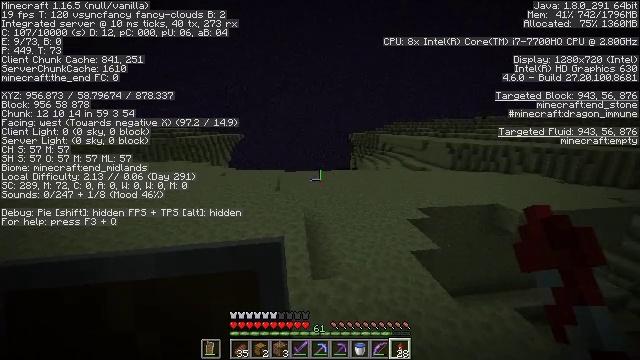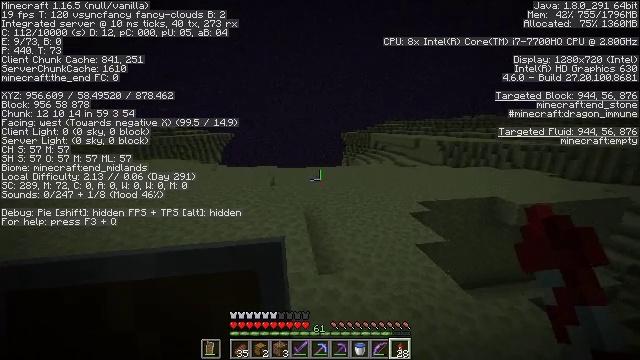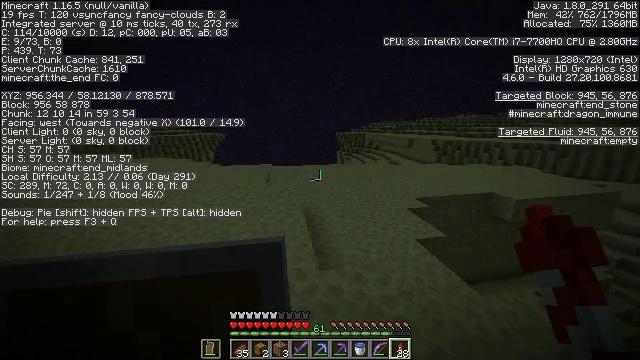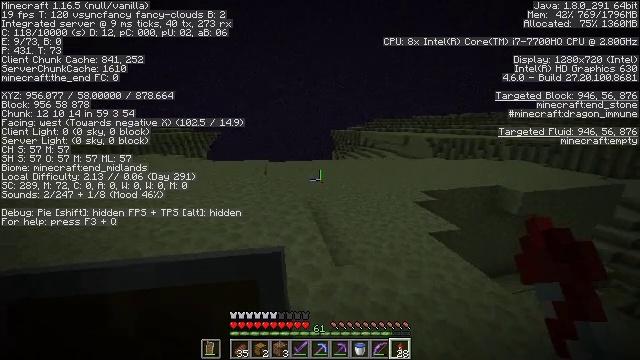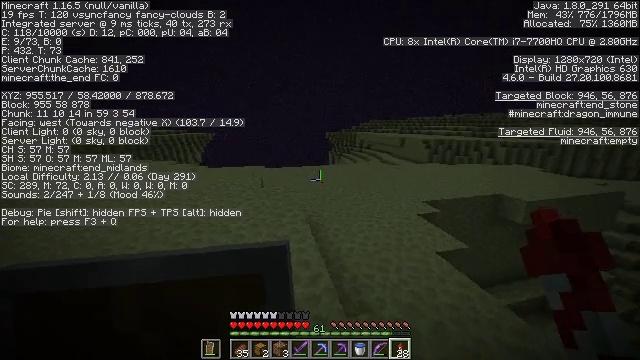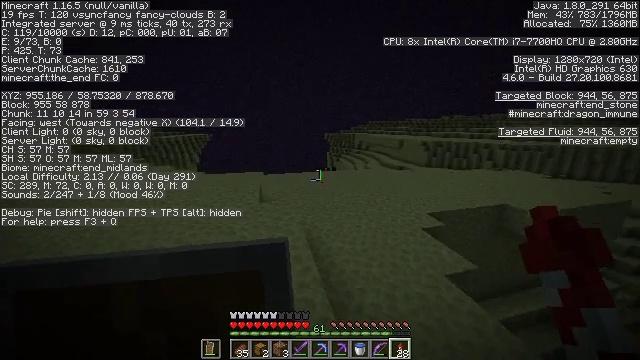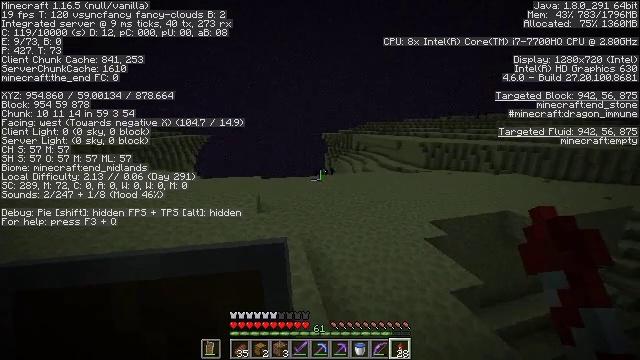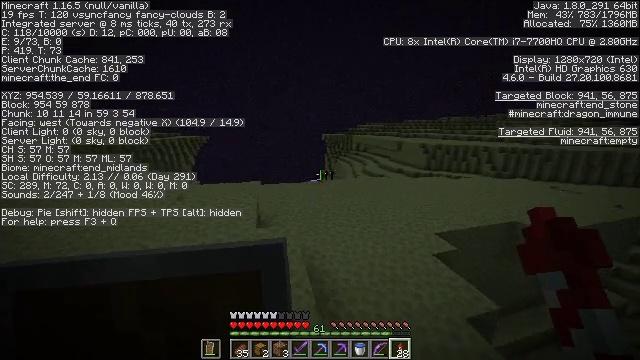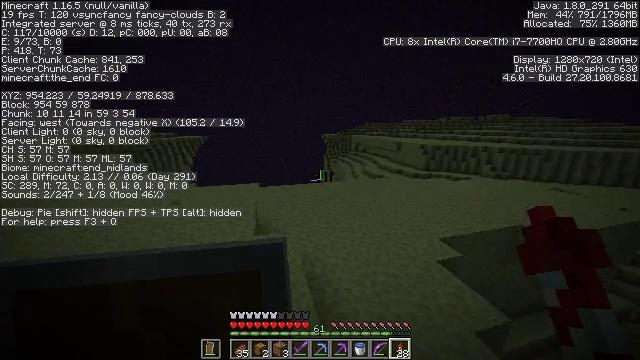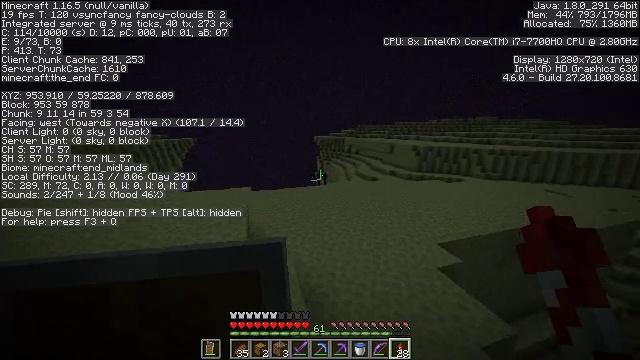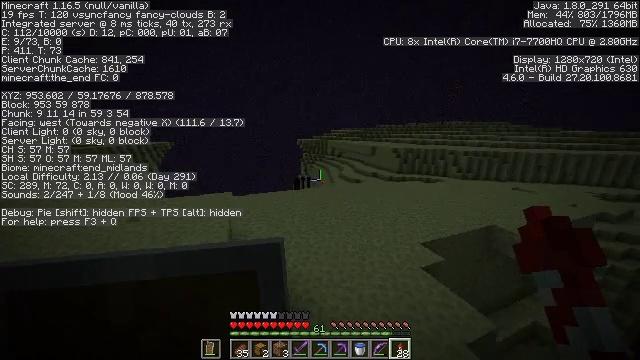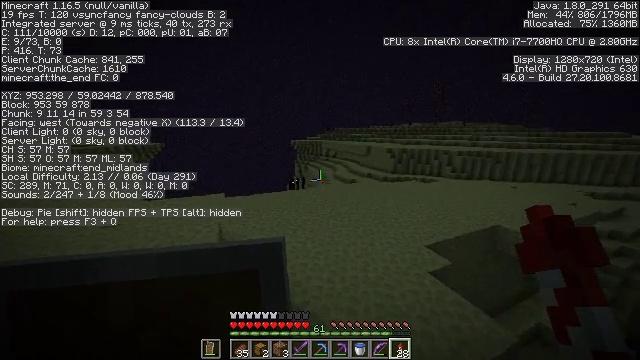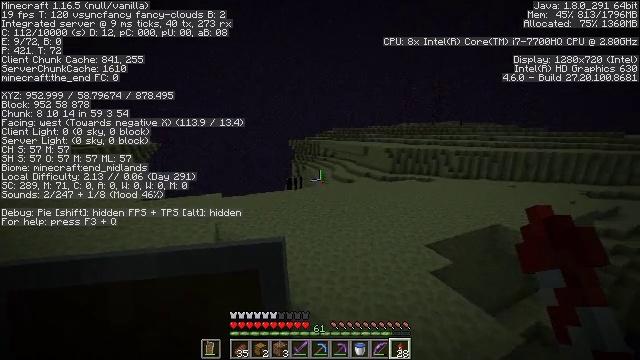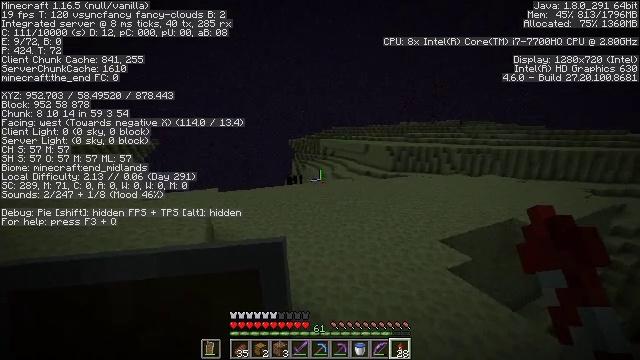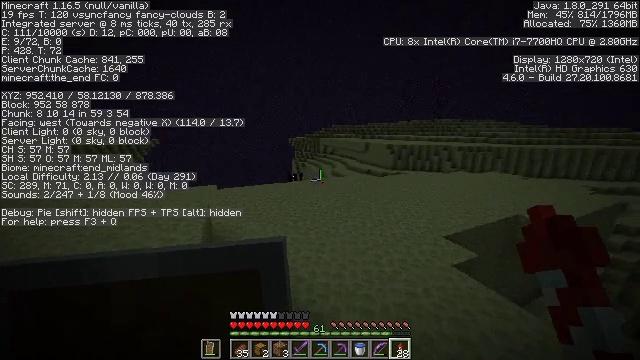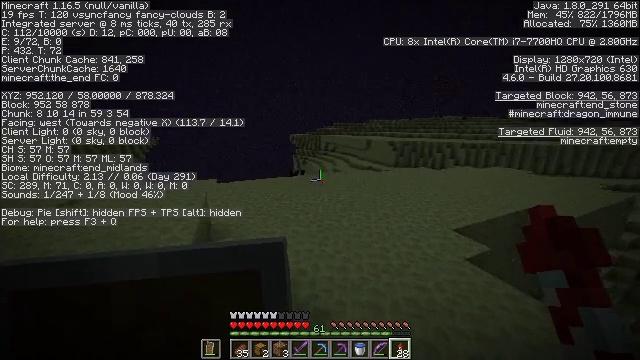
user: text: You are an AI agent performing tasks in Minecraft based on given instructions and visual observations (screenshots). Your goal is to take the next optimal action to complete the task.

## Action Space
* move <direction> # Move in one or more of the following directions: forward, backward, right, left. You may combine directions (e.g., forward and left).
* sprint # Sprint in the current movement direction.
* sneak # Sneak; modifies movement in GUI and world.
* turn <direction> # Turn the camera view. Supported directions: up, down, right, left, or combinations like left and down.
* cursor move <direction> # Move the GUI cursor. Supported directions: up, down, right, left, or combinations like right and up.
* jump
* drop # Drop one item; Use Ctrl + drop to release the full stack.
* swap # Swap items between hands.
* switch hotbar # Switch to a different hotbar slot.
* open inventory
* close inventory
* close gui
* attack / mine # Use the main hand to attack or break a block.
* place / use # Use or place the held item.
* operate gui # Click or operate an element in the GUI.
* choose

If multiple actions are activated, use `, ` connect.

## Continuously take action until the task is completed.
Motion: motion action
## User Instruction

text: Collect end stone for your base.
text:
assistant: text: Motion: move forward, turn right, jump
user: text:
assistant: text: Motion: move forward, turn right, jump
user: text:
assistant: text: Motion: move forward, turn right, jump
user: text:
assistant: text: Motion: move forward, turn right, jump
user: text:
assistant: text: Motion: move forward, jump
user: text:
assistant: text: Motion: move forward, jump
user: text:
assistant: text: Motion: move forward, jump
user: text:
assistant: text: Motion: move forward, jump
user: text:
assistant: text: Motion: move forward, turn right, jump
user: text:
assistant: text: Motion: move forward, turn right, jump
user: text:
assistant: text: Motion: move forward, turn right, jump
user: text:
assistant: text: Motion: move forward, jump
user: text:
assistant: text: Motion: move forward, jump
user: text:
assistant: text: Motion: move forward, jump
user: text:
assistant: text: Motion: move forward, jump
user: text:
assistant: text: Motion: move forward, turn left, jump
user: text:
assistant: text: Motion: move forward, turn left and down, jump
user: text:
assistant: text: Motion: move forward, turn left, jump
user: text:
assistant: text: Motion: move forward, jump
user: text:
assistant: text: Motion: move forward
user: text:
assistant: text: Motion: move forward, jump
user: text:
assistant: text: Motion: move forward, jump
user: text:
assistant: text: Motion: move forward, turn right, jump
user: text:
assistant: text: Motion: move forward, jump
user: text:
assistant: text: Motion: move forward, turn right
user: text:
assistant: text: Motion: move forward, turn right
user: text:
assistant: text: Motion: move forward, turn right
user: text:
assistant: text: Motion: move forward, turn right
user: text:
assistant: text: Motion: move forward and move right
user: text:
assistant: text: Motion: move forward and move right